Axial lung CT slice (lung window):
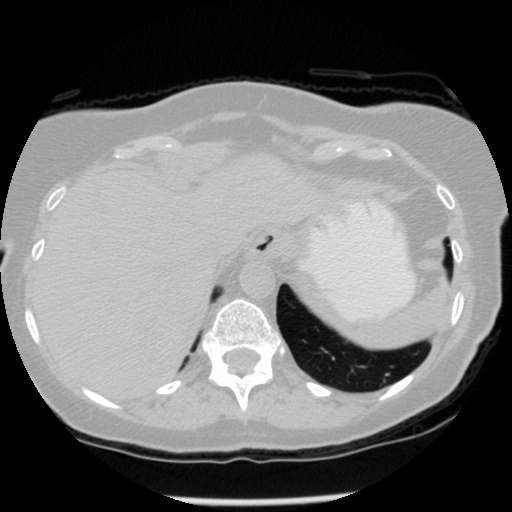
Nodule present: no